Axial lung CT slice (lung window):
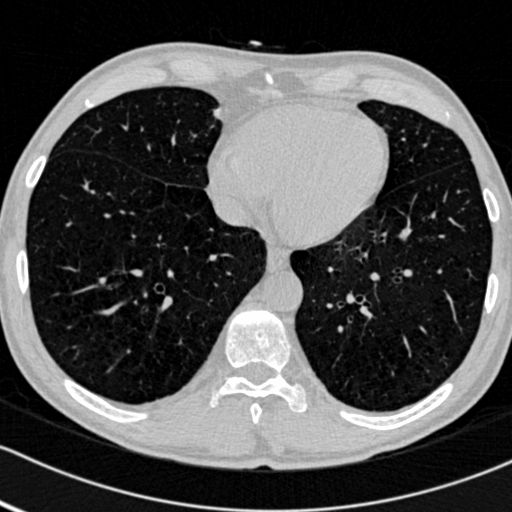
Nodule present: no